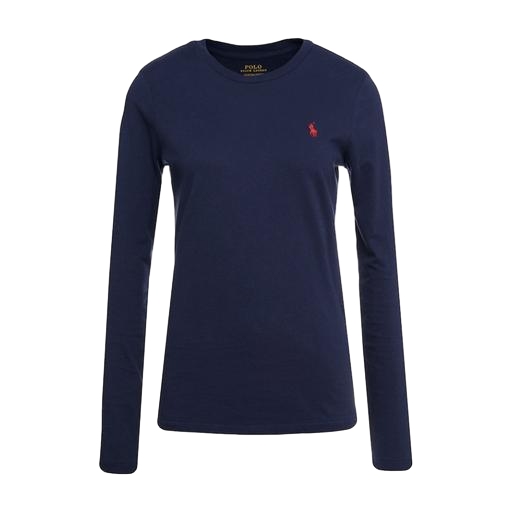
long sleeve tee, long-sleeve jersey tee, longsleeve t-shirt, white background